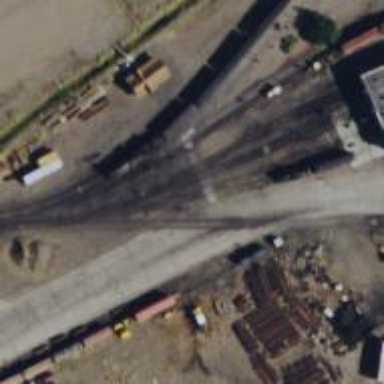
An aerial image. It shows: Preserved railway siding with rail tracks.